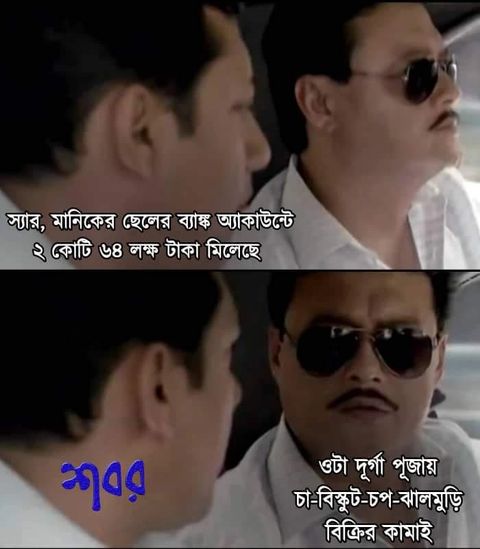
Text: স্যার, মানিকের ছেলের ব্যাঙ্ক অ্যাকাউন্টে ২ কোটি ৬৪ লক্ষ টাকা মিলেছে ওটা দূর্গা পূজায় চা-বিস্কুট-চপ-ঝালমুড়ি বিক্রির কামাই
Label: Hate
Hate category: Political
Targeted group: Organization